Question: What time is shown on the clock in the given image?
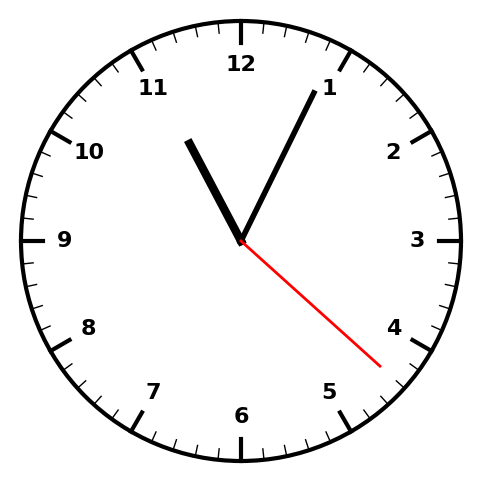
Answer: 11:04:22